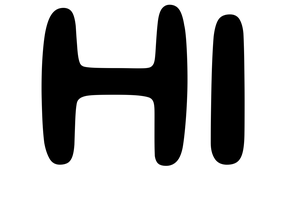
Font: Gluten_Regular